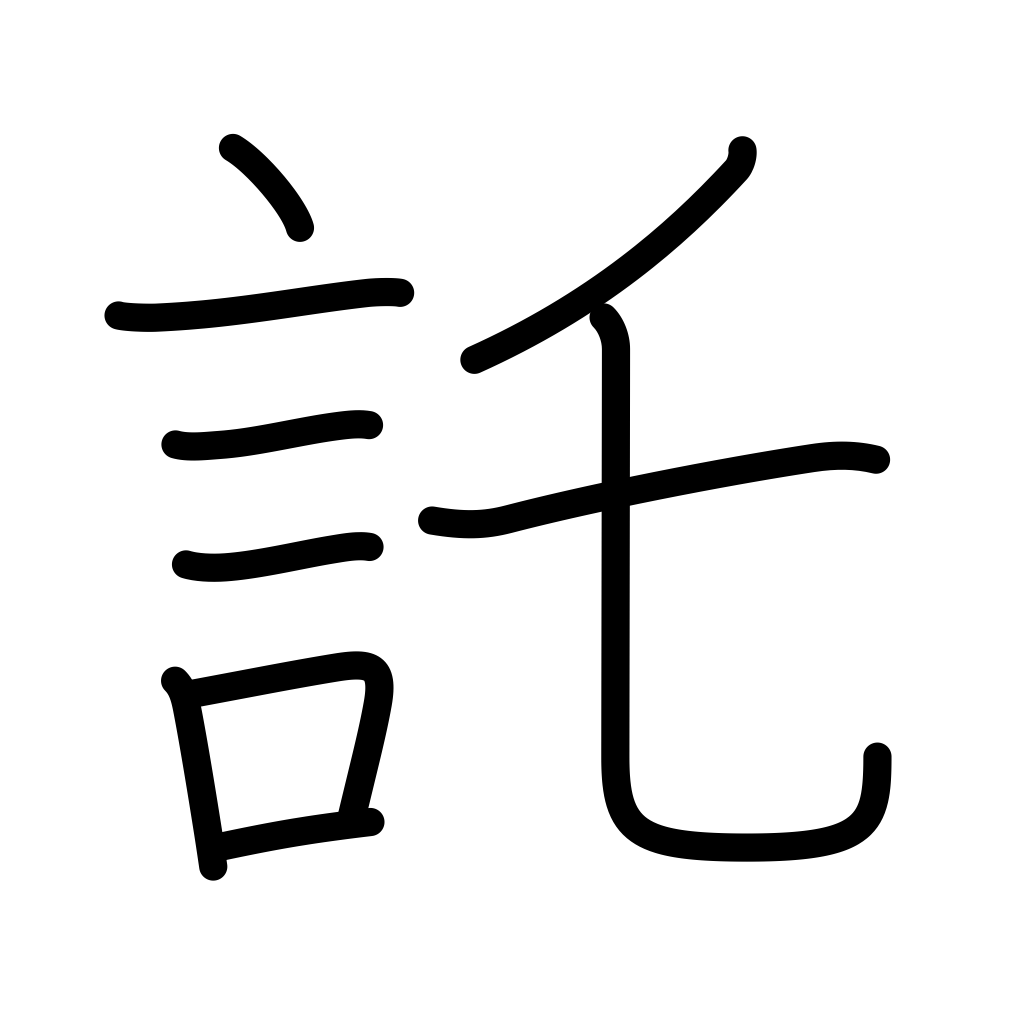
Meaning: consign, requesting, entrusting with, pretend, hint